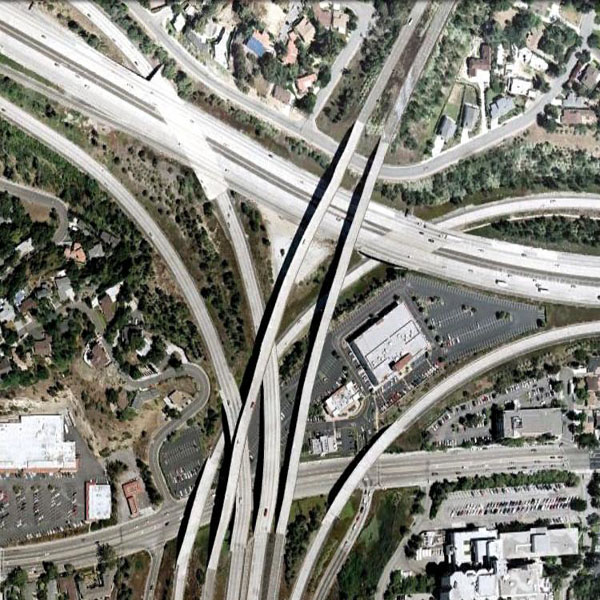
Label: Viaduct